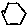
Label: hexagon